Question: I've this situation:
A main component where root node is .
In this VBox I explicit the property verticalGap = "0".
In the creation complete, I add a lot of components, in this way:
'''
var pnlFirstCmp:PnlFirstCmp = new PnlFirstCmp();
this.addElement(pnlFirstCmp);
for (var i:int = 1; i<myArray.length; i++) {
var pnlOtherCmp:PnlOtherCmp = new PnlOtherCmp();
this.addElement(pnlOtherCmp);
}
var pnlFooter:PnlFooter = new PnlFooter();
this.addElement(pnlFooter);
'''
Now, problem is:
when I see my panel there are some spaces among the different panel that I added at runtime.
Where I'm wrong!?!?!?

EDIT AFTER COMMENT:
My root node:
'''
<mx:VBox xmlns:fx="http://ns.adobe.com/mxml/2009"
xmlns:s="library://ns.adobe.com/flex/spark"
xmlns:mx="library://ns.adobe.com/flex/mx" width="100%" height="100%"
creationComplete="vbox1_creationCompleteHandler(event)"
verticalGap="0">
'''
Creation complete:
'''
protected function vbox1_creationCompleteHandler(event:FlexEvent):void
{
createPanel();
}
'''
PnlFirstCmp (node root):
'''
<mx:VBox xmlns:fx="http://ns.adobe.com/mxml/2009"
xmlns:s="library://ns.adobe.com/flex/spark"
xmlns:mx="library://ns.adobe.com/flex/mx" width="100%" height="100%"
verticalGap="0">
'''
PnlOtherCmp (node root):
'''
<mx:VBox xmlns:fx="http://ns.adobe.com/mxml/2009"
xmlns:s="library://ns.adobe.com/flex/spark"
xmlns:mx="library://ns.adobe.com/flex/mx" width="100%" height="100%"
verticalGap="0">
'''
PnlFooter (node root):
'''
<mx:VBox xmlns:fx="http://ns.adobe.com/mxml/2009"
xmlns:s="library://ns.adobe.com/flex/spark"
xmlns:mx="library://ns.adobe.com/flex/mx" width="100%" height="100%" verticalGap="0">
'''
If you want show other bit of codes, don't esitate ;)
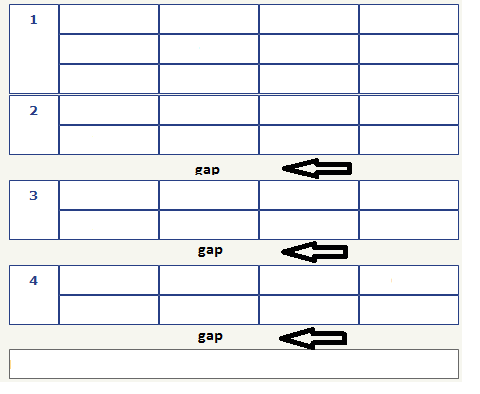
Answer: I've resolved.
The issue is: height="100%" in the root node!
I'm creating panel to rumtime and if I remove the height = "100%" Flex builds the panel for the exact dimension, otherwise it builds considering all available height, so add blank space at the footer of panel. In this way I've removed the blank space, so that OK. Thank you for your help Sunil D. & Zeus